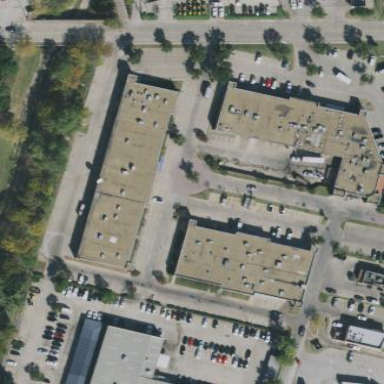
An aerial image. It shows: Commercial building.